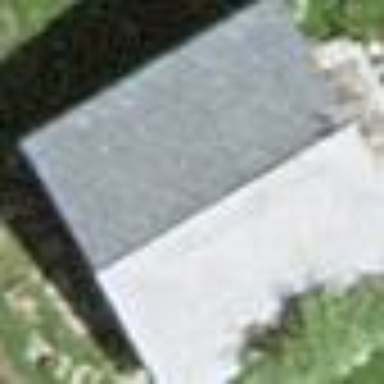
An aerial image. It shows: Gabled roof on farm auxiliary building.